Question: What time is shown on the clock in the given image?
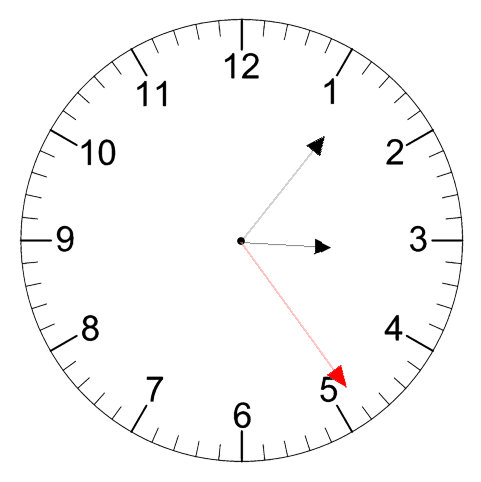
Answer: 03:06:24